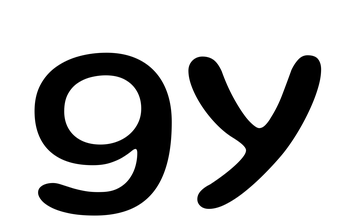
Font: Gluten_Regular